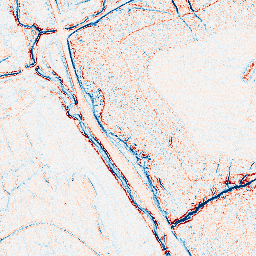
Category: edge_preserving
Decomposition family: anisotropic_diffusion
Decomposition parameters: iterations: 10
kappa: 50
gamma: 0.05
Upsampling method: regularized
Upsampling parameters: scale: 4
lambda_reg: 0.001
Upsampling scale: 4